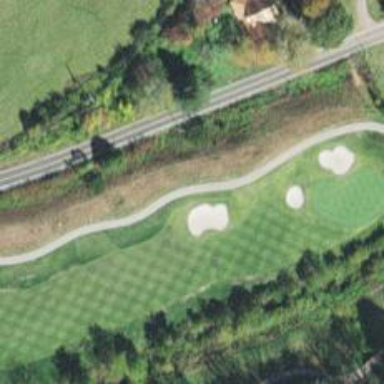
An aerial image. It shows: Path used for both walking and golf.